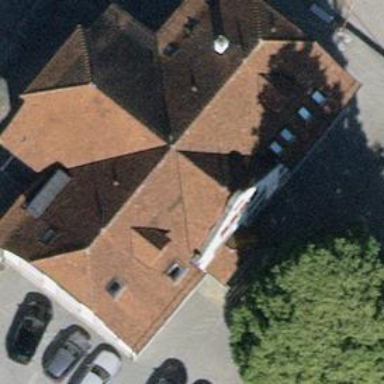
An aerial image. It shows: School building.